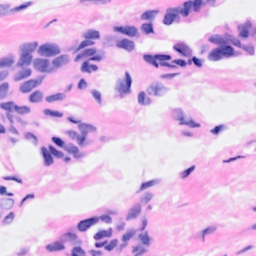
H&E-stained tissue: Breast